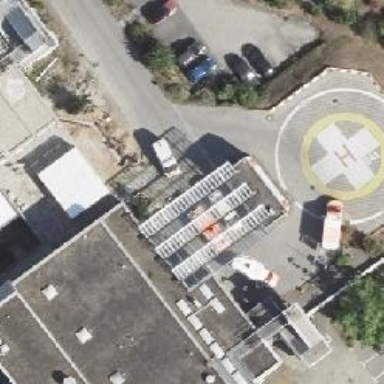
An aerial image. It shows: Hospital building.